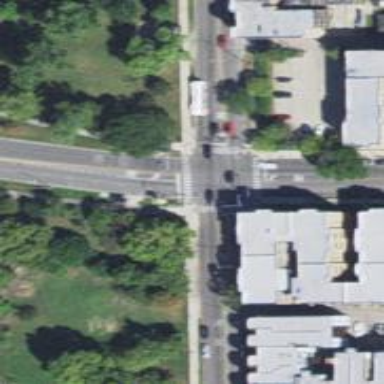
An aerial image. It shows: Uncontrolled pedestrian crossing with zebra markings on the footway.